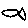
Label: fish